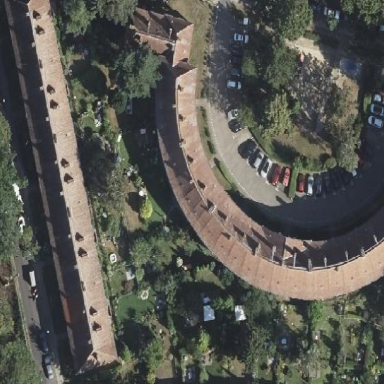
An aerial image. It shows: Residential area.